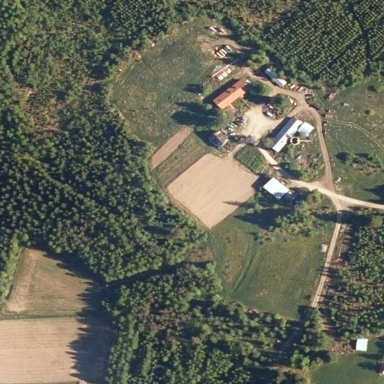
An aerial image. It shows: Farmyard area.